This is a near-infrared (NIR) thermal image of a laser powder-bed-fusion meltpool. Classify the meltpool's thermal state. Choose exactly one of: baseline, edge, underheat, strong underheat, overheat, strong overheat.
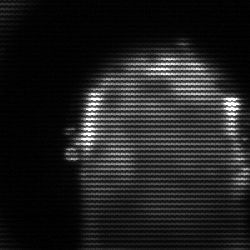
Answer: baseline